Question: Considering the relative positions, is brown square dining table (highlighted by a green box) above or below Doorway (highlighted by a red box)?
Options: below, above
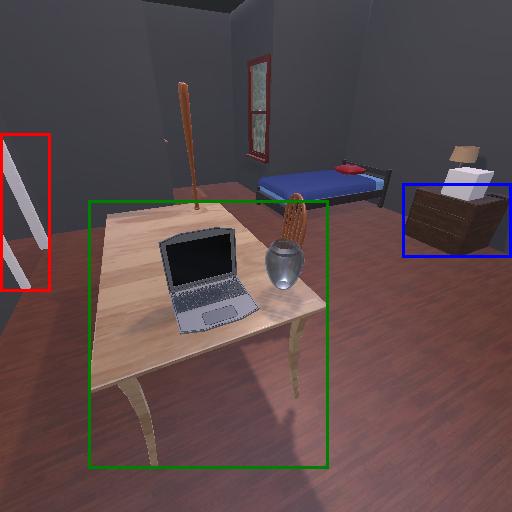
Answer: below